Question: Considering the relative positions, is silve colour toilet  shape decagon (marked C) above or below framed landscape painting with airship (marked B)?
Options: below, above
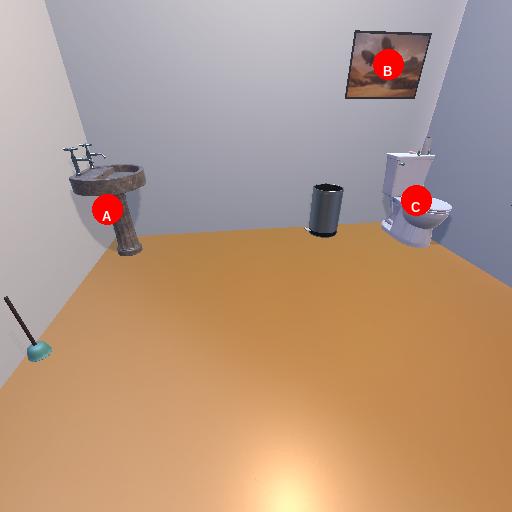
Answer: below